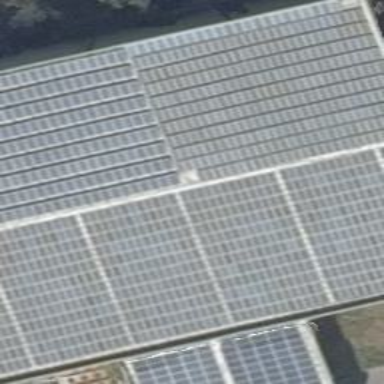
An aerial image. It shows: Solar-powered generator using photovoltaic technology. This small installation generates electricity through solar photovoltaic panels.